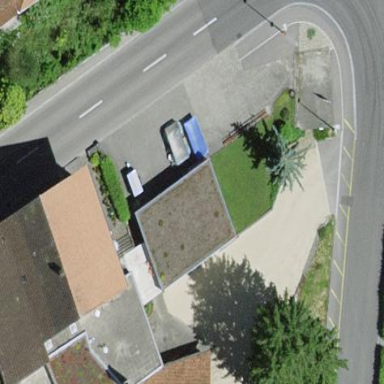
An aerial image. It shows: Garage.